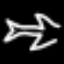
Label: airplane